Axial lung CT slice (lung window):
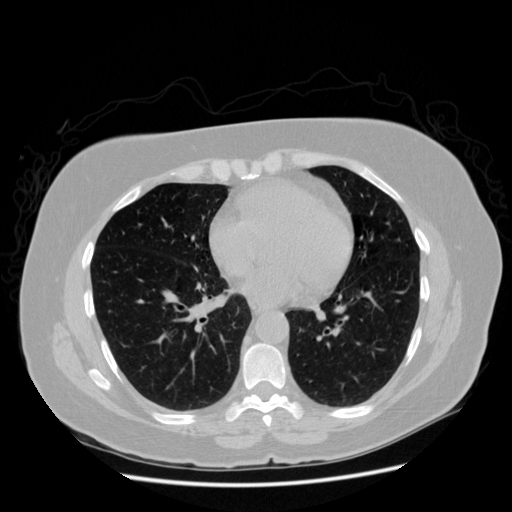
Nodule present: no